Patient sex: M
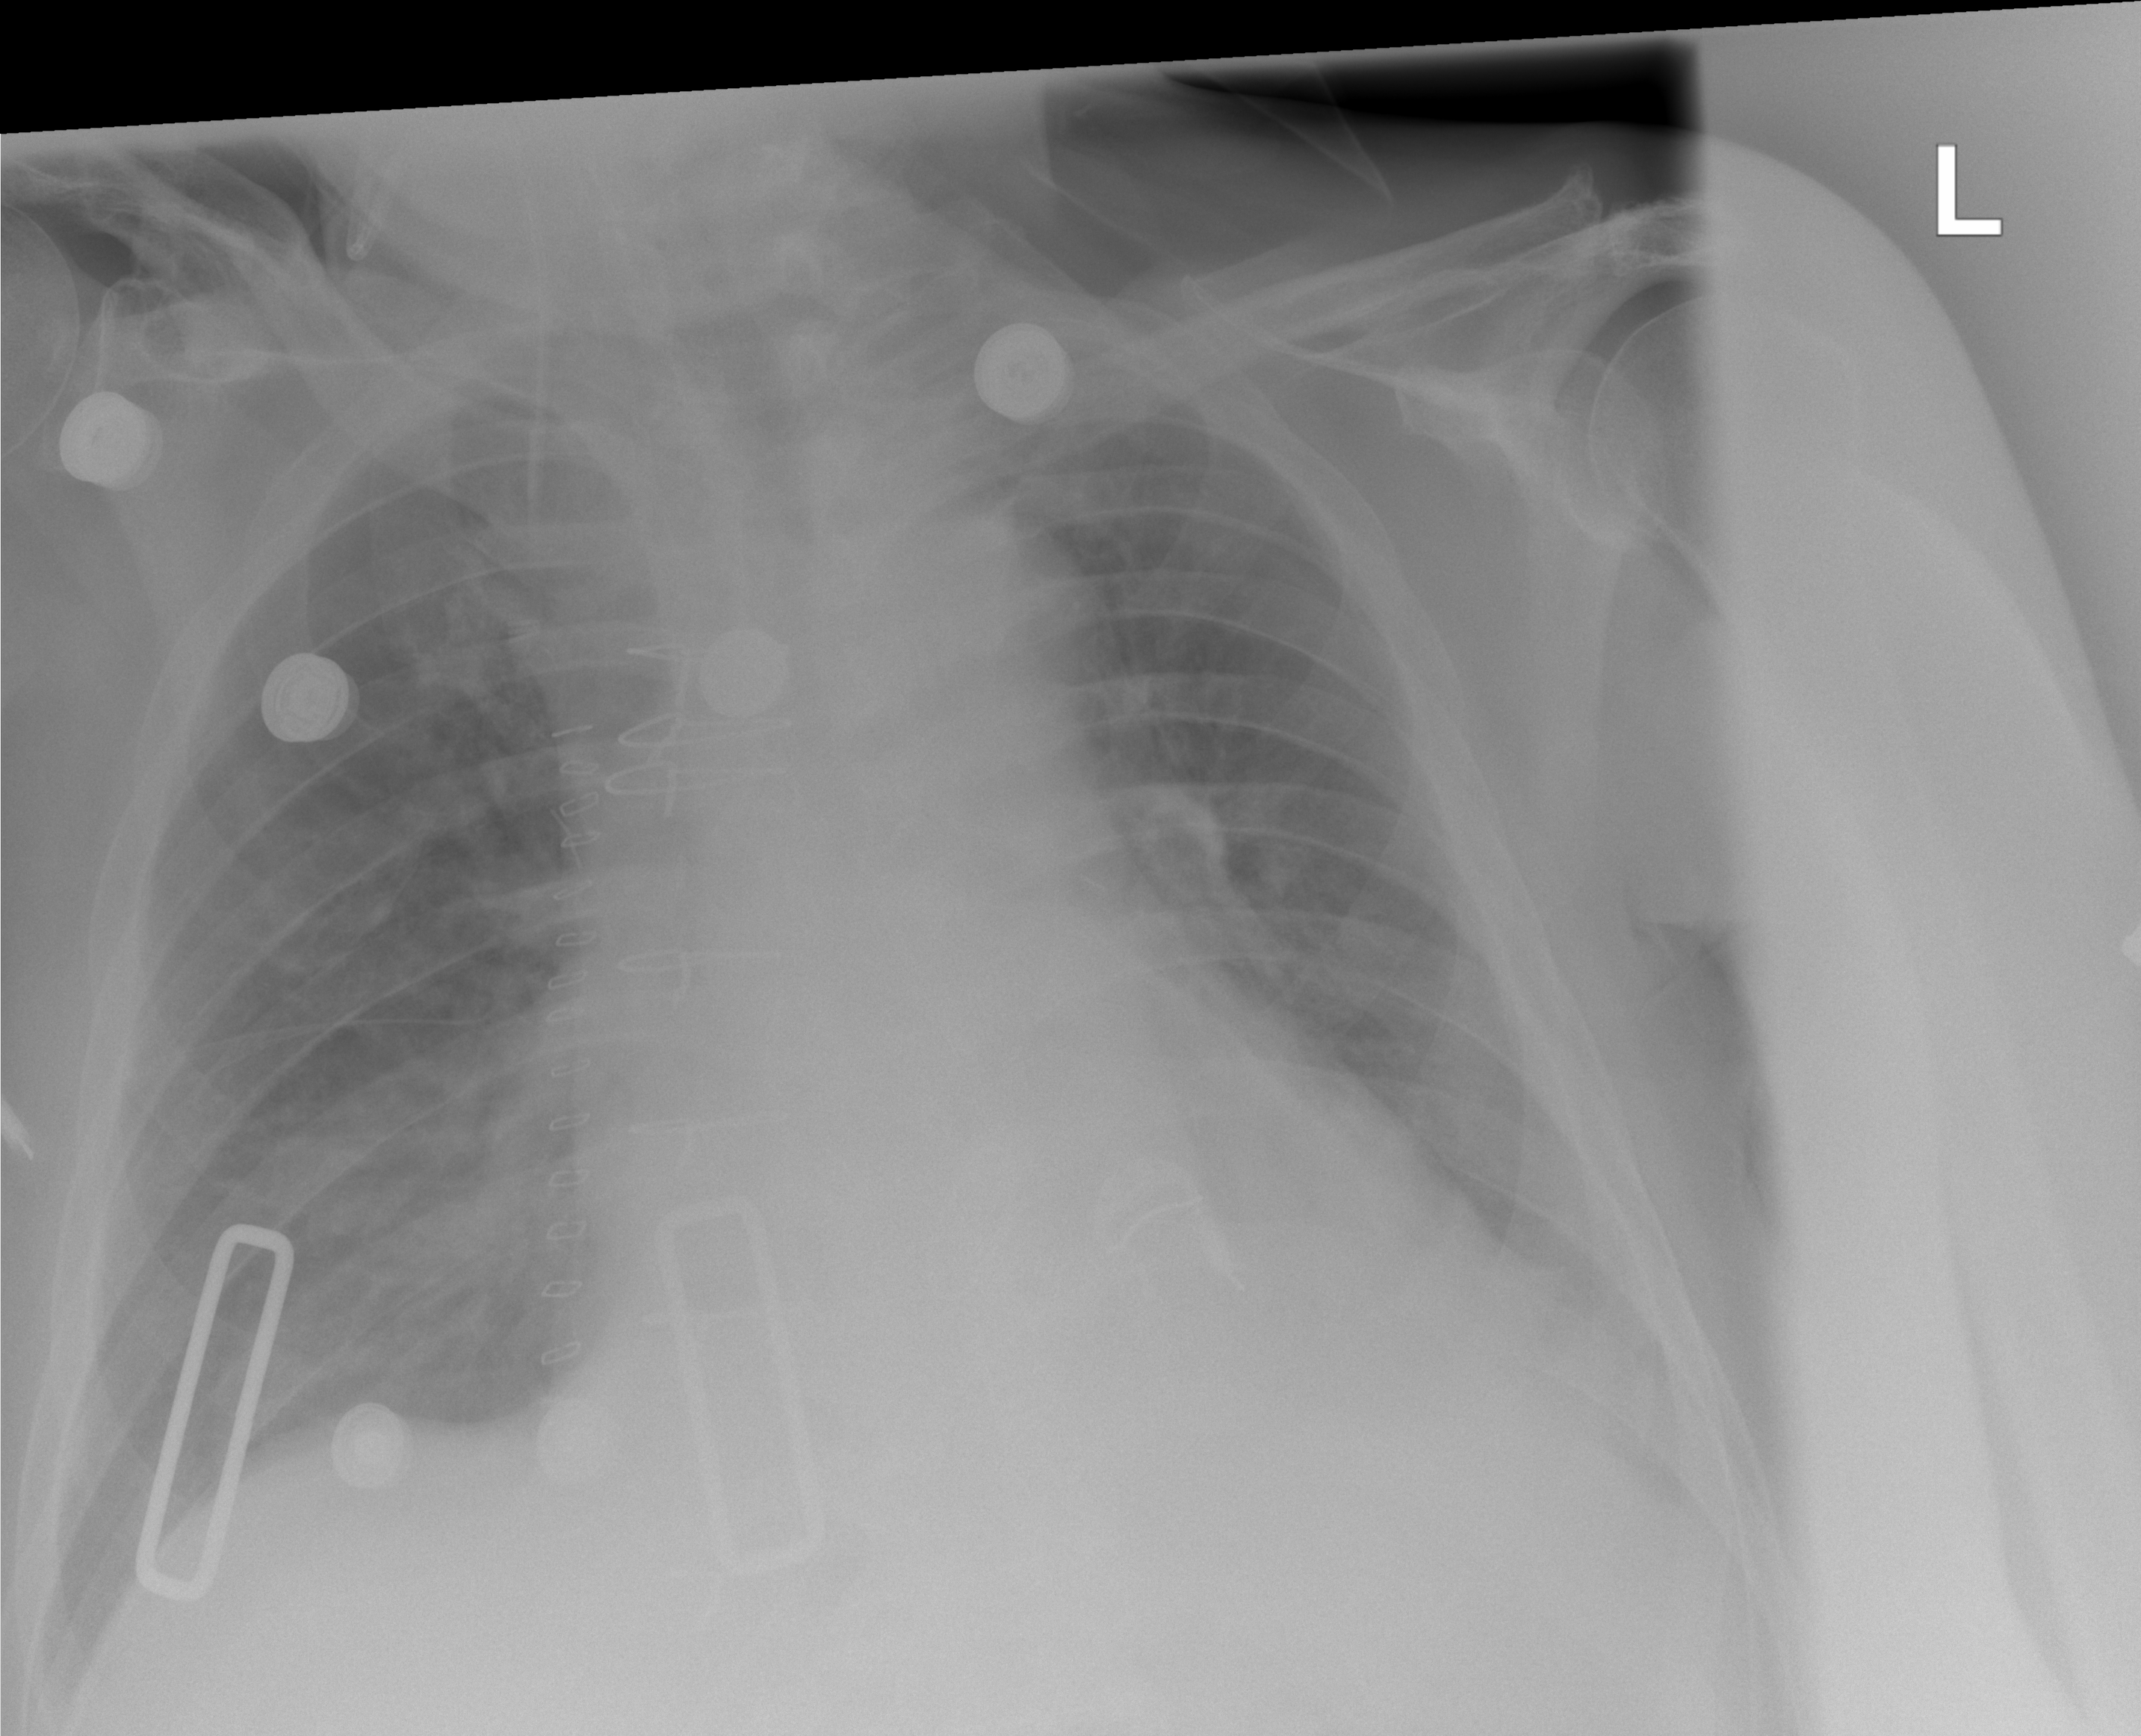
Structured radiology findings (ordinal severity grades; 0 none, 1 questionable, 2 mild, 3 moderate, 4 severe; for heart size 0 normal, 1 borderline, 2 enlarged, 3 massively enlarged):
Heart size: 2
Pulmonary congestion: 0
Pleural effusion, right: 2
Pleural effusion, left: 2
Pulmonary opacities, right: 2
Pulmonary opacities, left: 2
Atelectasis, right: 2
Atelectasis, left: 2